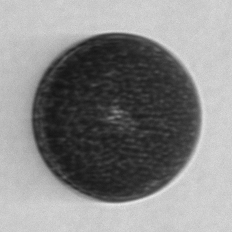
Label: Coscinodiscus